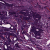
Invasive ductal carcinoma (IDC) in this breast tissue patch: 0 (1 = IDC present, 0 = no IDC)